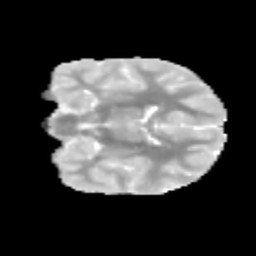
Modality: MD
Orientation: coronal
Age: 9
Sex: male
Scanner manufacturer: siemens
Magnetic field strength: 3 T
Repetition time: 3.8 s
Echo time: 0.07 s